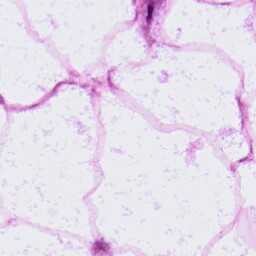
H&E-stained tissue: LymphNode